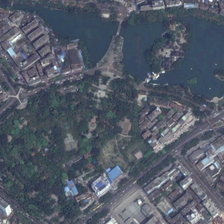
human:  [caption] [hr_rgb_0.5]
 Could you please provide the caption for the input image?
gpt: there is a wide river in front of the park .

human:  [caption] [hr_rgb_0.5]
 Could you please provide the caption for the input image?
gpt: there are many tall buildings on both sides of the river .

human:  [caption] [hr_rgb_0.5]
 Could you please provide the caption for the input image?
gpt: there are many tall buildings on both sides of the river .

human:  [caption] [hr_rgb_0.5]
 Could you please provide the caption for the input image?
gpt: there is a wide river in front of the park .

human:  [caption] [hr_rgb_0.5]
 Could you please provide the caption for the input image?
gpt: there is a wide river in front of the park .